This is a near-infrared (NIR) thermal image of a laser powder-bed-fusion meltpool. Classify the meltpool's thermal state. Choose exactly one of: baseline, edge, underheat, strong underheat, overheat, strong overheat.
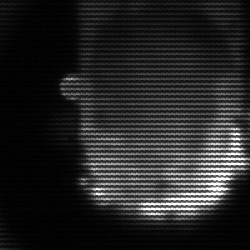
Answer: baseline